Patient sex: M
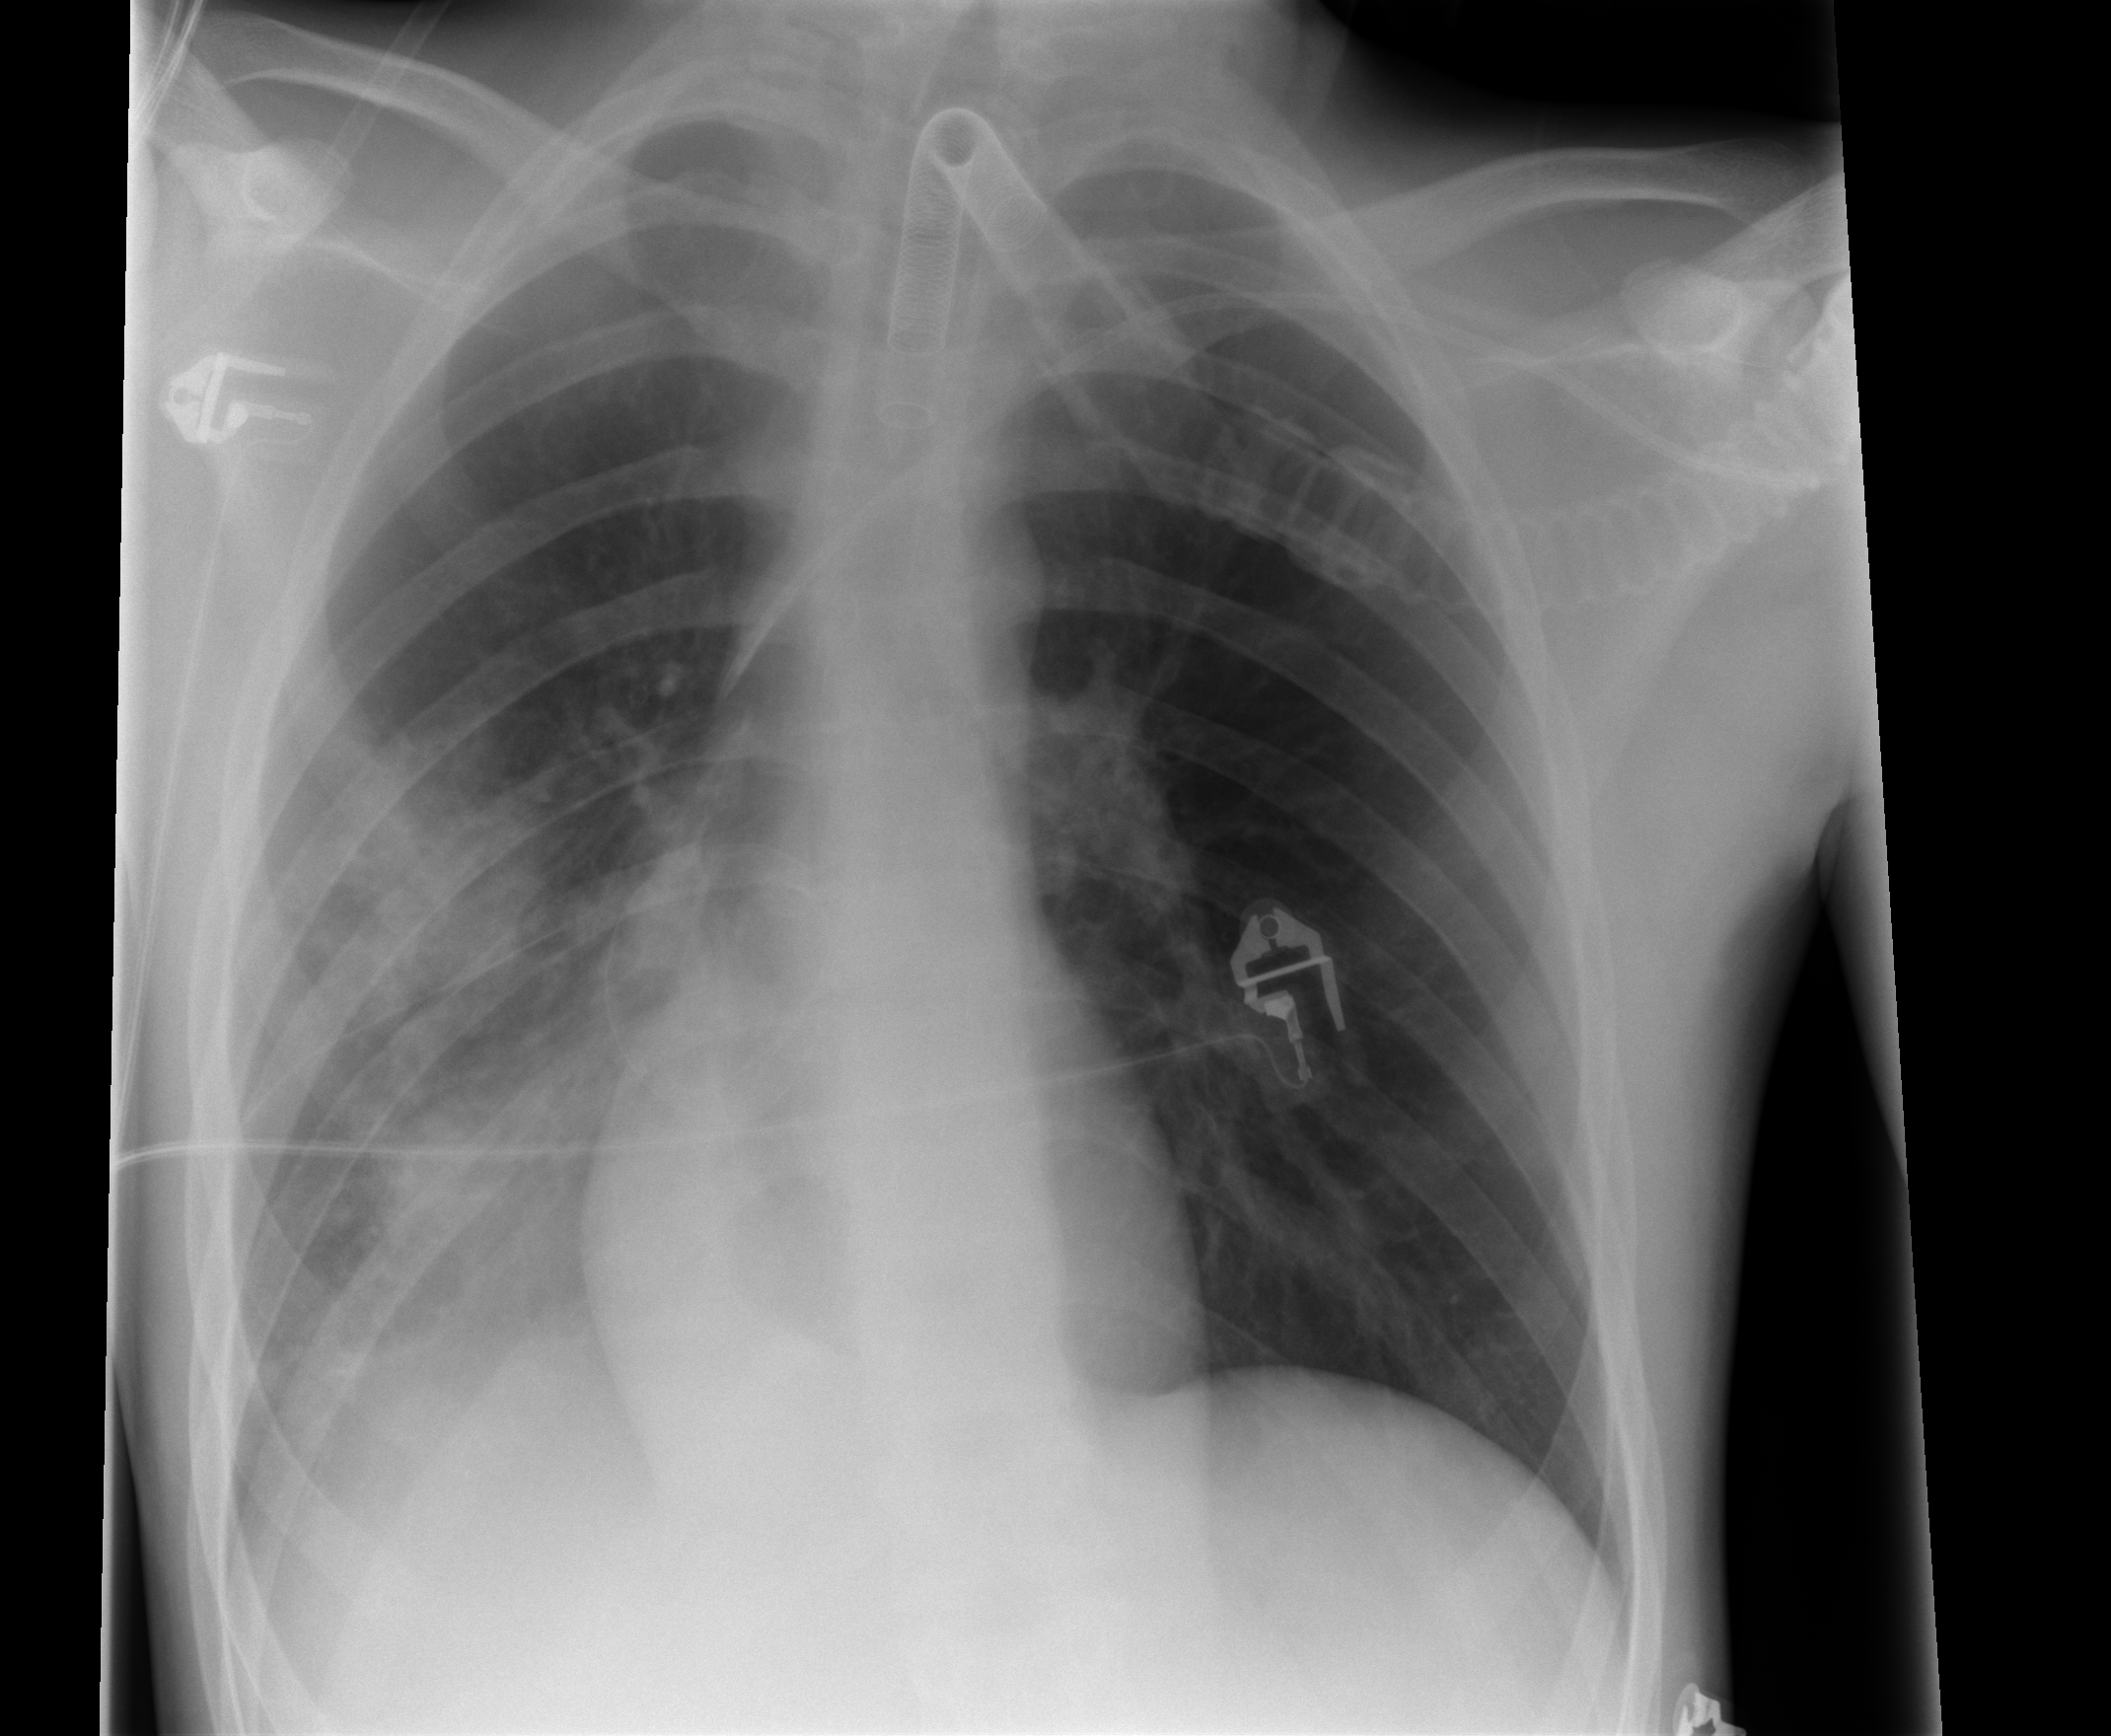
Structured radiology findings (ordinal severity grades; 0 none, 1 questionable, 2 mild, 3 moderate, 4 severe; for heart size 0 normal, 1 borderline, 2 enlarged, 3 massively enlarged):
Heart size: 0
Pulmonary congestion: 0
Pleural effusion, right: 1
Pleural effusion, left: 0
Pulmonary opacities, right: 2
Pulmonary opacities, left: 0
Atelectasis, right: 0
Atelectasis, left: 0